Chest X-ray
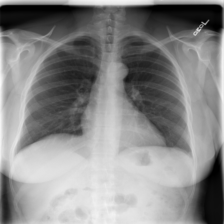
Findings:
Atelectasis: negative
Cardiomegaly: negative
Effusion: negative
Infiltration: positive
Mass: negative
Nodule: negative
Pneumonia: negative
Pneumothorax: negative
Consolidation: negative
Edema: negative
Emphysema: negative
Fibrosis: negative
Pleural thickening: negative
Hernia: negative